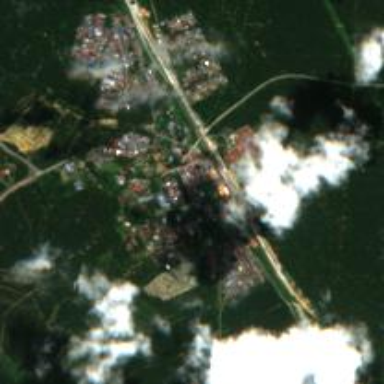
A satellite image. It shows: Town.